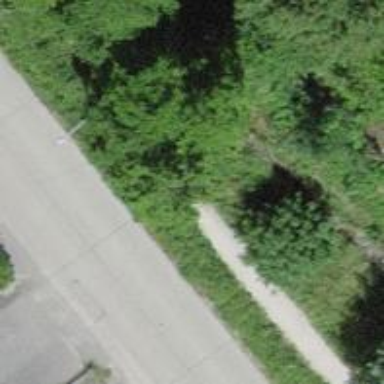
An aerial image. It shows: Unpaved footway.